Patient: sex F, age 76
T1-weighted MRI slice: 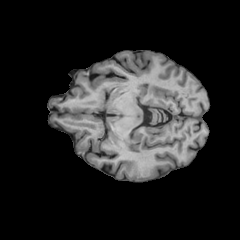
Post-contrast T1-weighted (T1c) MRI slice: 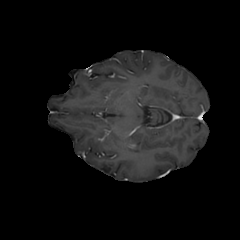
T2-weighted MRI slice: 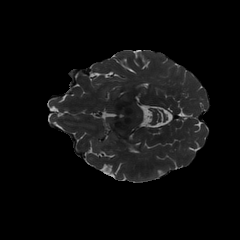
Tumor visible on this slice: no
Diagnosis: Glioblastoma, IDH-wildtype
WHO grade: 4